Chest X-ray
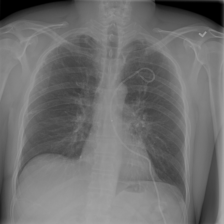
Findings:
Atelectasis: negative
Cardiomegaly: negative
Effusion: negative
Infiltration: negative
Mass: negative
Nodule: negative
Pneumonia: negative
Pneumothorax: negative
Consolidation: negative
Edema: negative
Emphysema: negative
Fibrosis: negative
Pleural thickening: negative
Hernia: negative